Describe the contrast between these two images.
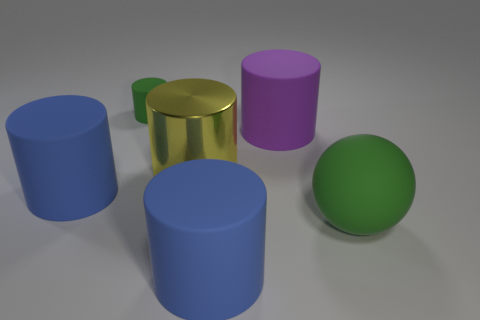
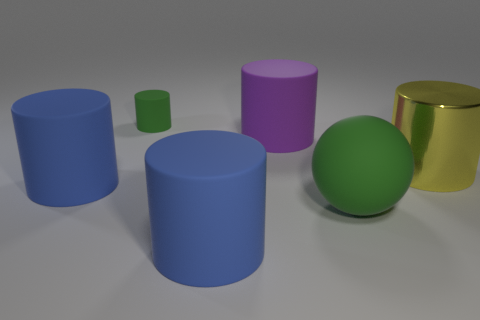
the large shiny cylinder changed its location
the yellow thing moved
the yellow object is in a different location
the large yellow cylinder moved